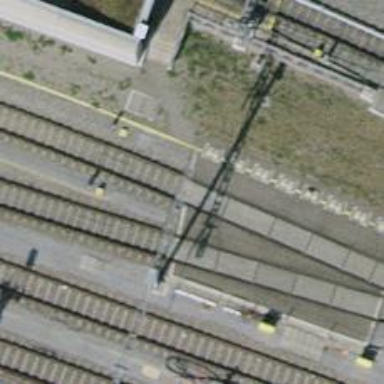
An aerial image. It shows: Rail yard with electrified rails and single track.